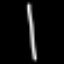
Label: line